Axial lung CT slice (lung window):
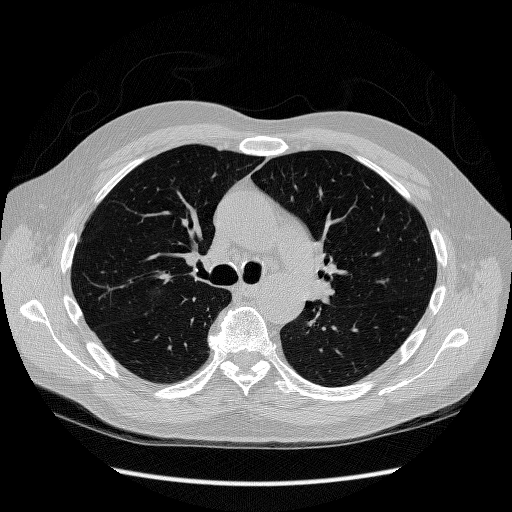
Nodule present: no